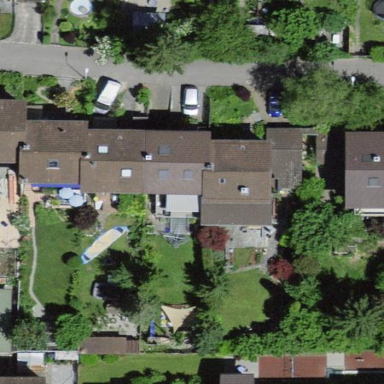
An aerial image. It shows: Terrace building with gabled roof.